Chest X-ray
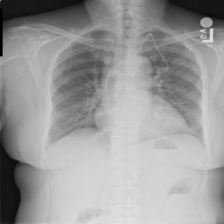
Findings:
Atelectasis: negative
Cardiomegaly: negative
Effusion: negative
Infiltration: negative
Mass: negative
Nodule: negative
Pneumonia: negative
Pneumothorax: negative
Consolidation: negative
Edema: negative
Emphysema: negative
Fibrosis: negative
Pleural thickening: negative
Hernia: negative